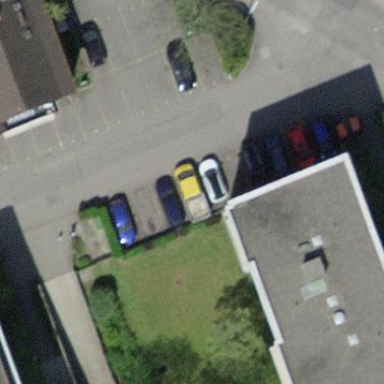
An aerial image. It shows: Street-side parking area.